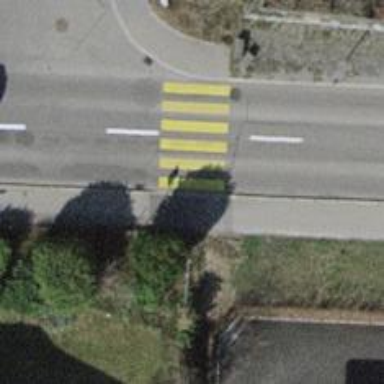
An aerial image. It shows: Marked zebra crossing on the road.